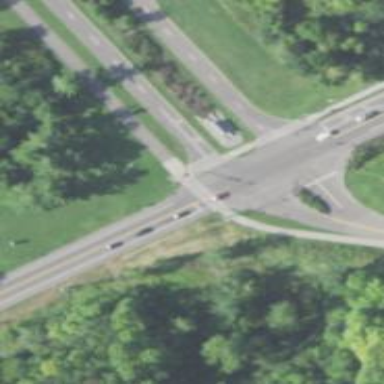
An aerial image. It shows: Marked road crossing.